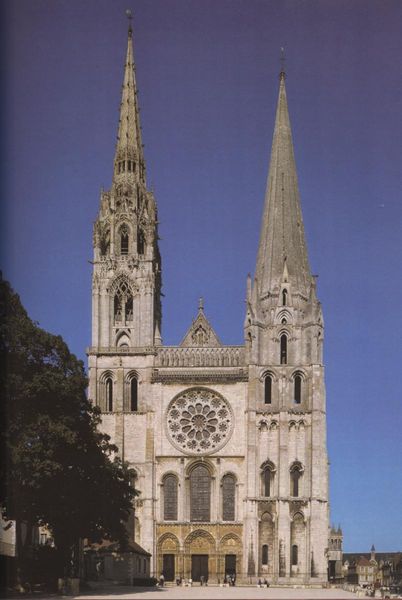
Titel: Kathedrale Notre-Dame in Chartres
Standort: Chartres, Notre-Dame (EU - F)
Schlagwörter: blau, himmel, fenster, grau, stein, kirche, himmelblau, klar, wolkenlos, platz, tor, foto, fotografie, türme, sonnig, kathedrale, tore, gotisch, rosette, vorplatz, photogrphie, plaz, photogrpie